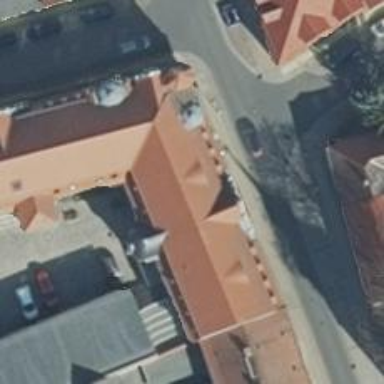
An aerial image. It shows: Town hall.